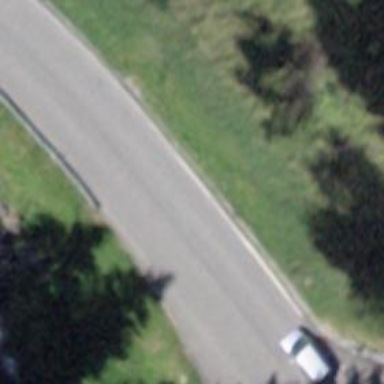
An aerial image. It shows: Asphalt road classified as tertiary.